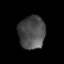
Tissue: lung
Cell type: Endothelial cells
Senescence score: 0.2191
Nuclear area (px): 862
Mean DAPI intensity: 76.253